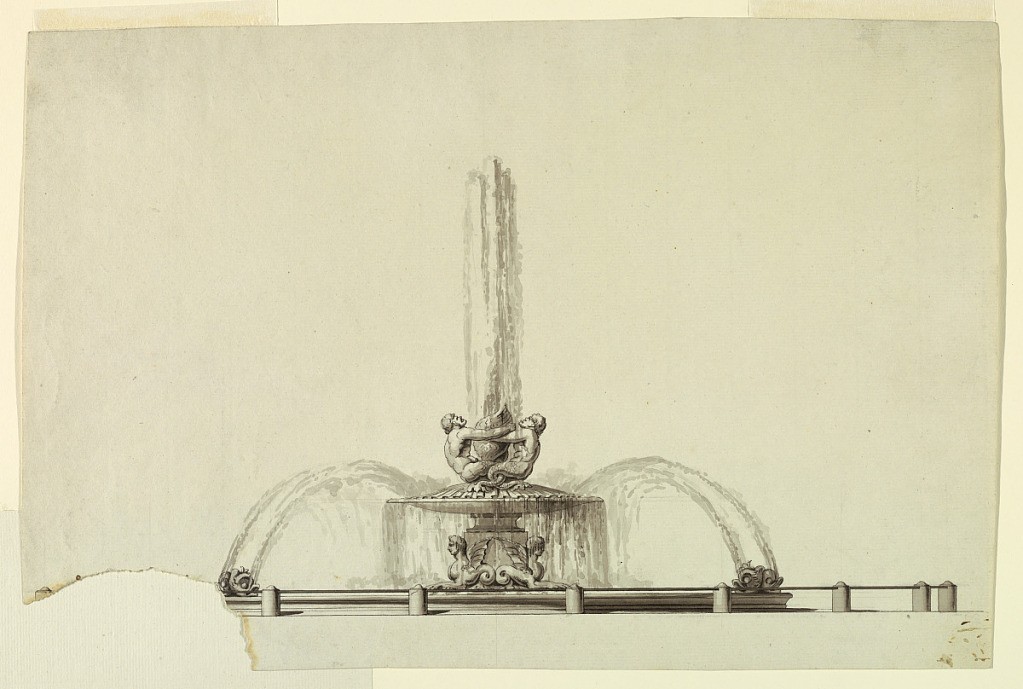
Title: Design for a Fountain
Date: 1795–1800
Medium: Pen and black ink, brush and gray wash, traces of graphite on off-white laid paper
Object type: Drawing
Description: Low basin surrounded by posts with a bar. Pairs of dolphins blow water into the upper basin. This is supported by a pedestal with mersphinxes at the corners. It is covered by a shall upon which two mermen embrace a shell from which water springs.